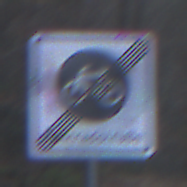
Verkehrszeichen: EndeFahrradstrasse
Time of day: MorningAfternoon
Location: Outdoor (Nature)
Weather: Overcast
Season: Winter
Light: Natural